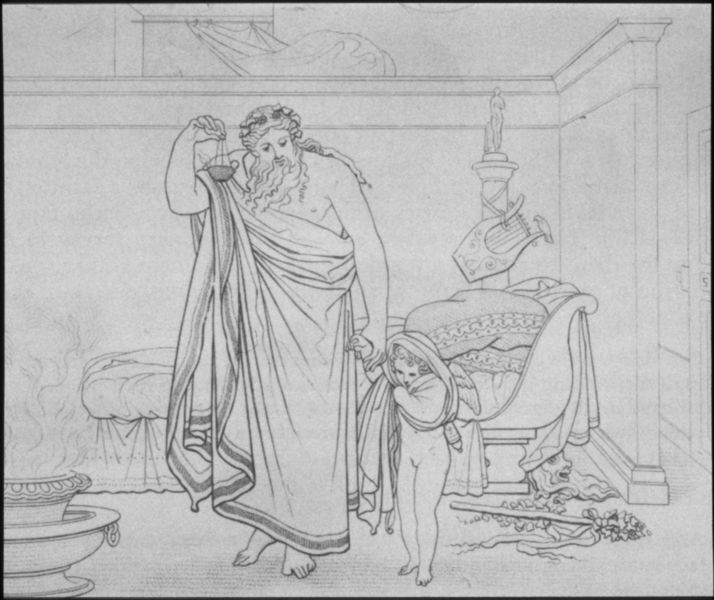
Titel: Anakreon führt Amor in sein Haus
Künstler: Anne-Louis Girodet-Trioson
Schlagwörter: feuer, gott, hand, mann, nackt, umhang, blume, fenster, grau, lampe, licht, tür, zeichnung, zimmer, tuch, bart, wand, vorhang, qualm, rauch, figur, kind, engel, skulptur, stab, backen, dampf, kissen, musikinstrument, bett, bad, barfuss, waage, wage, antike, becken, rom, liege, öllampe, zeus, toga, heben, griechenland, laute, gottheit, harfe, lyra, leier, grieche, athen, feuerstelle, laier, griechenlnd